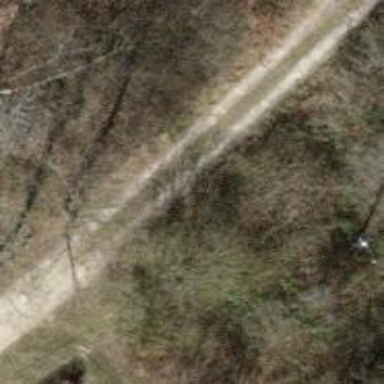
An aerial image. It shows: Track with grade2 tracktype.